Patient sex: M
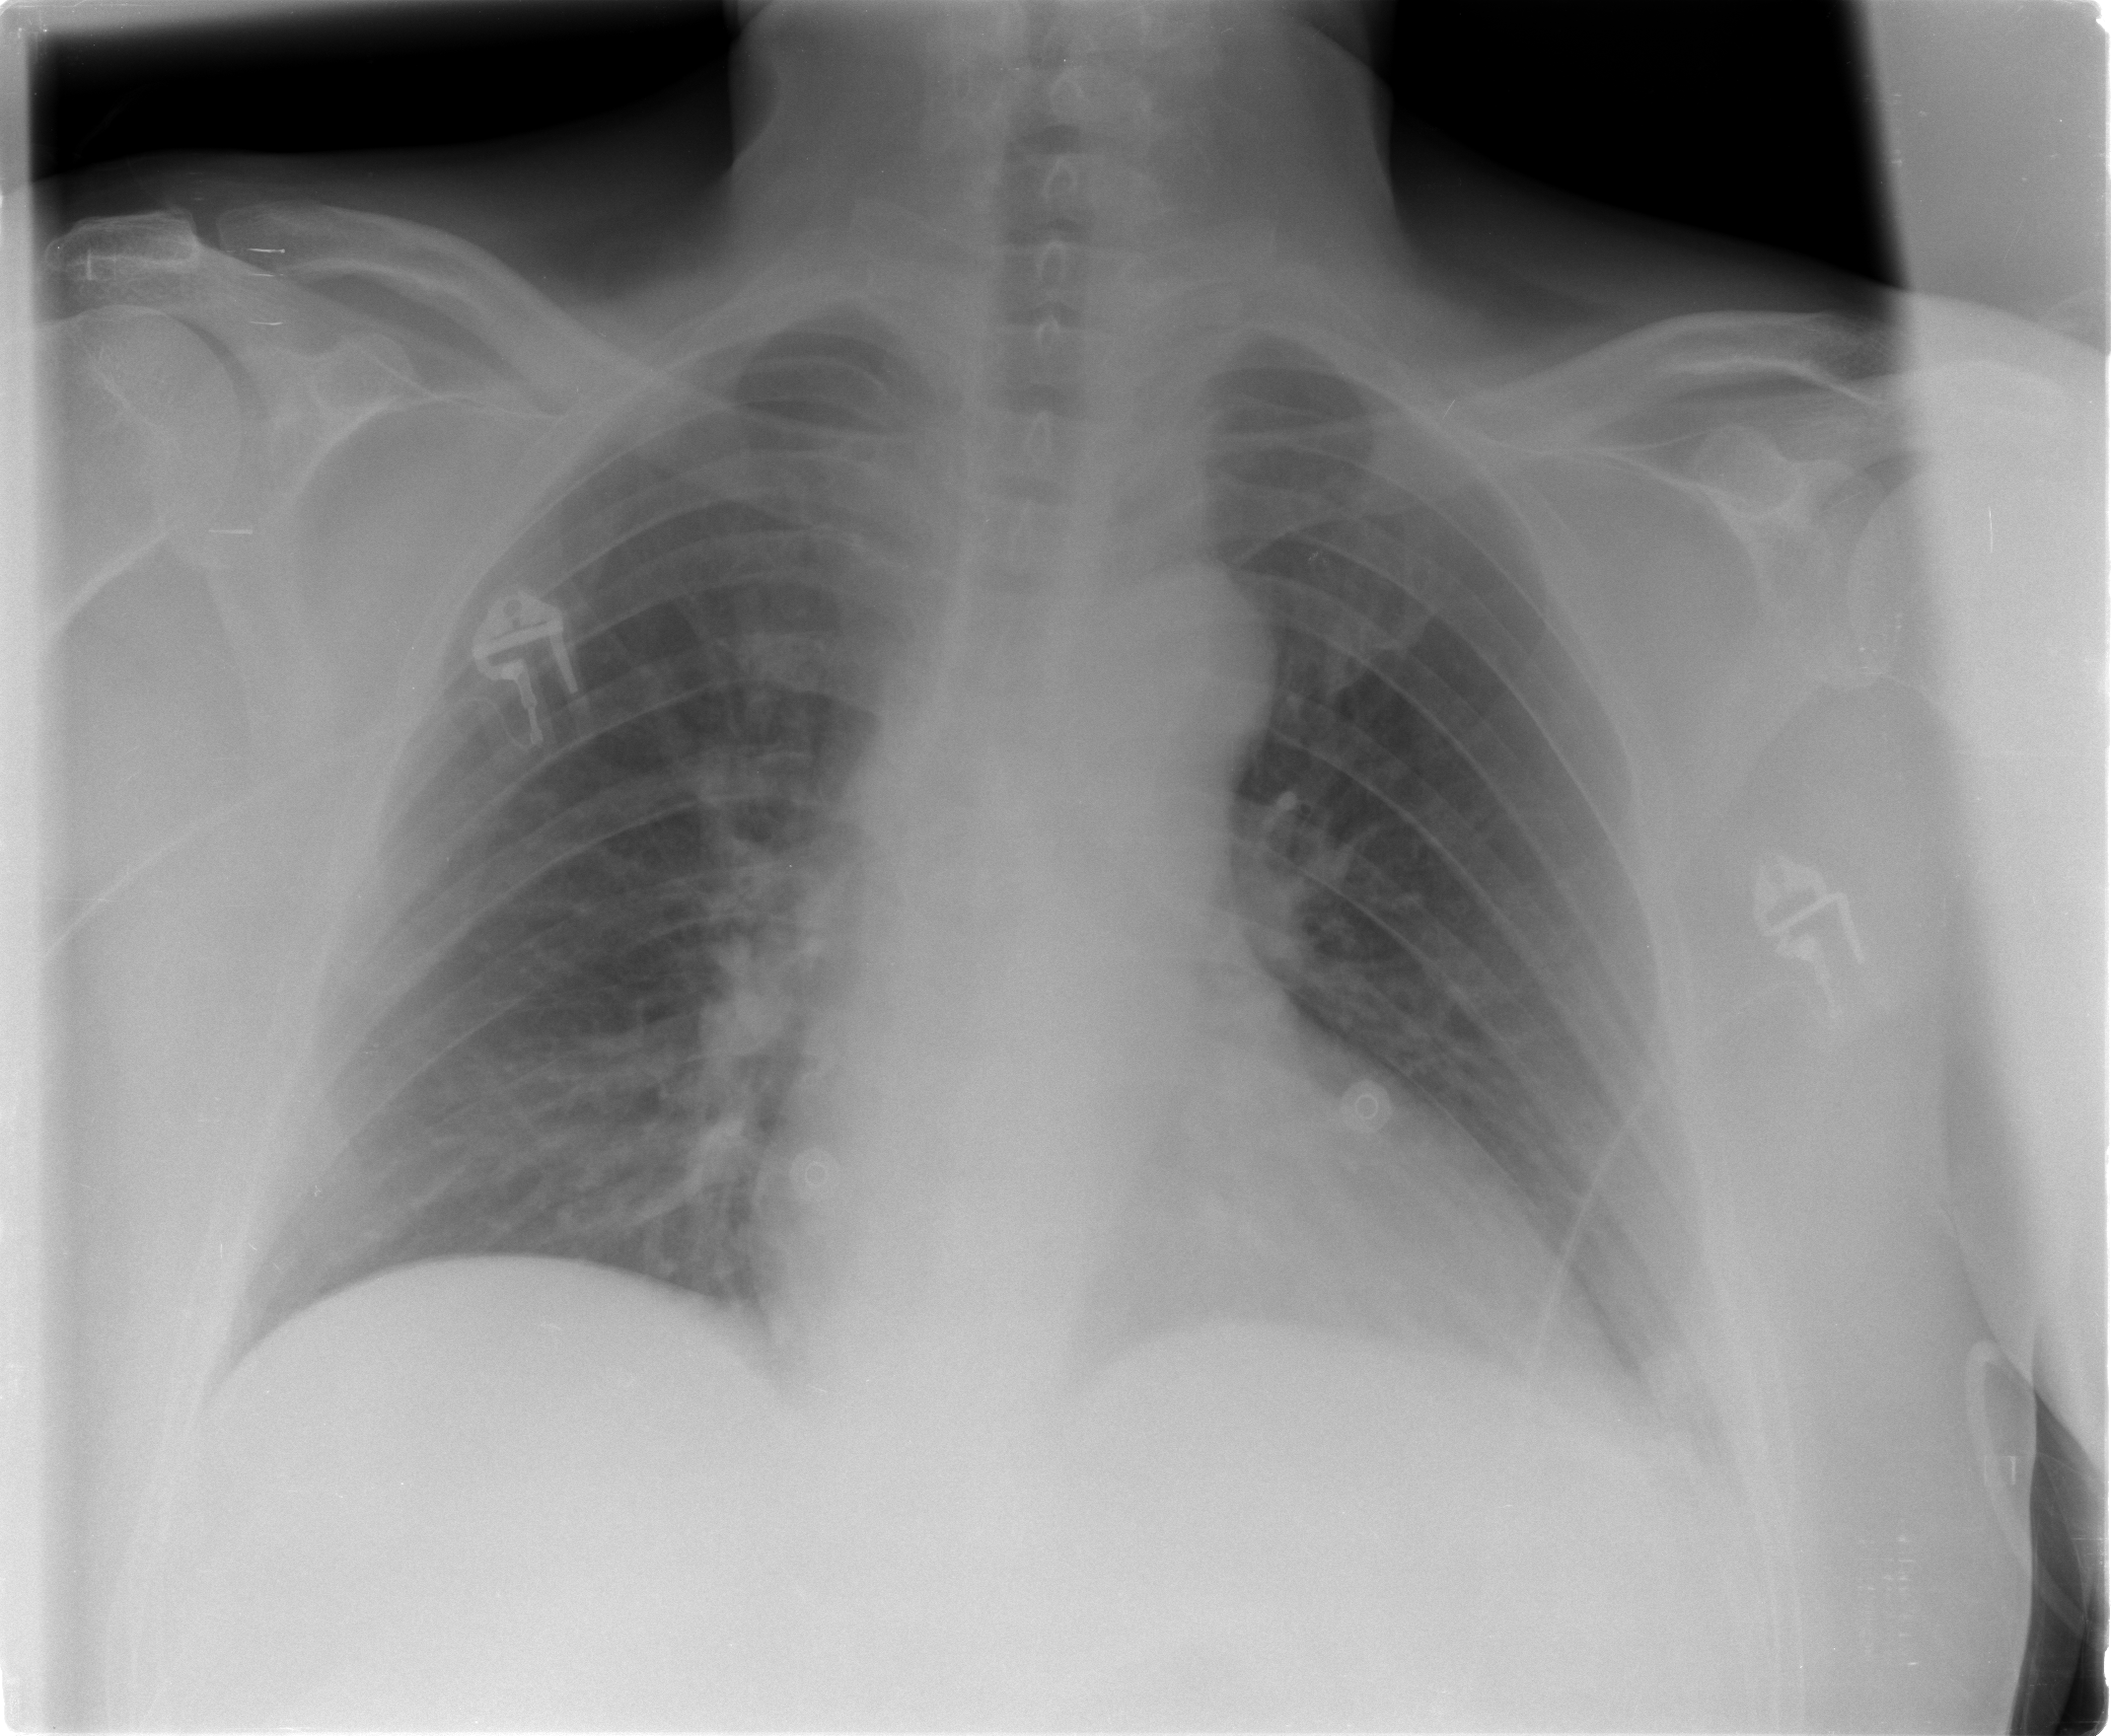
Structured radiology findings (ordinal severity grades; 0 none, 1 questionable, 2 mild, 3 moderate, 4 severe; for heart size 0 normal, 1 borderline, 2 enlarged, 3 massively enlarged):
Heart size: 0
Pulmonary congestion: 0
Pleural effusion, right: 0
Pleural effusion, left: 2
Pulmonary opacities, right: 0
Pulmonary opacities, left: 0
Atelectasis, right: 0
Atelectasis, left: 2